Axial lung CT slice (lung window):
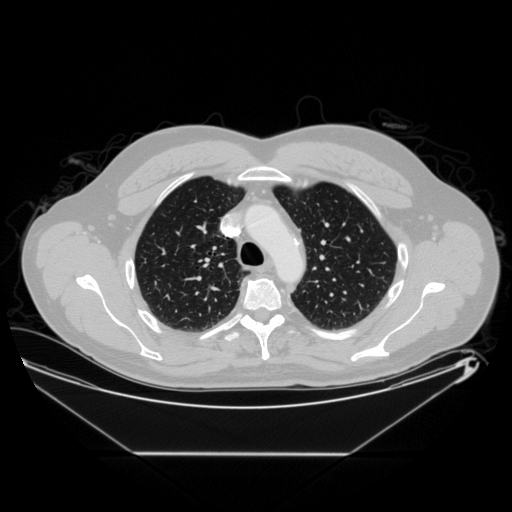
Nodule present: no